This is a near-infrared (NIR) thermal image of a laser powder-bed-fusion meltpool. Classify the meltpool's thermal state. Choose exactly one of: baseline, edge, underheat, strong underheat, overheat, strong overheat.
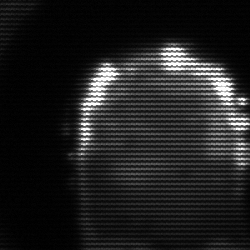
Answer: baseline